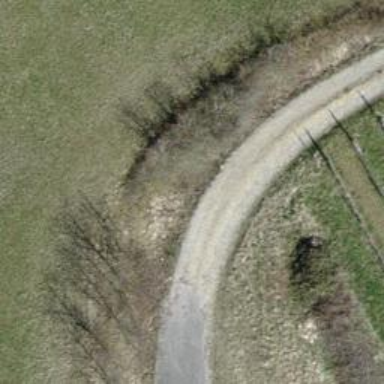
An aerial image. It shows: Hedge barrier.